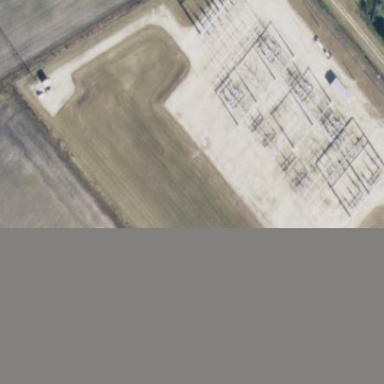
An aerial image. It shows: Power line with three cables configured as busbar.